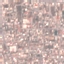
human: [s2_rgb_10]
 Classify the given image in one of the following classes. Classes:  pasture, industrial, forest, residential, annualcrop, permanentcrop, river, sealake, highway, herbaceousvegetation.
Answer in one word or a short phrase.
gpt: Residential